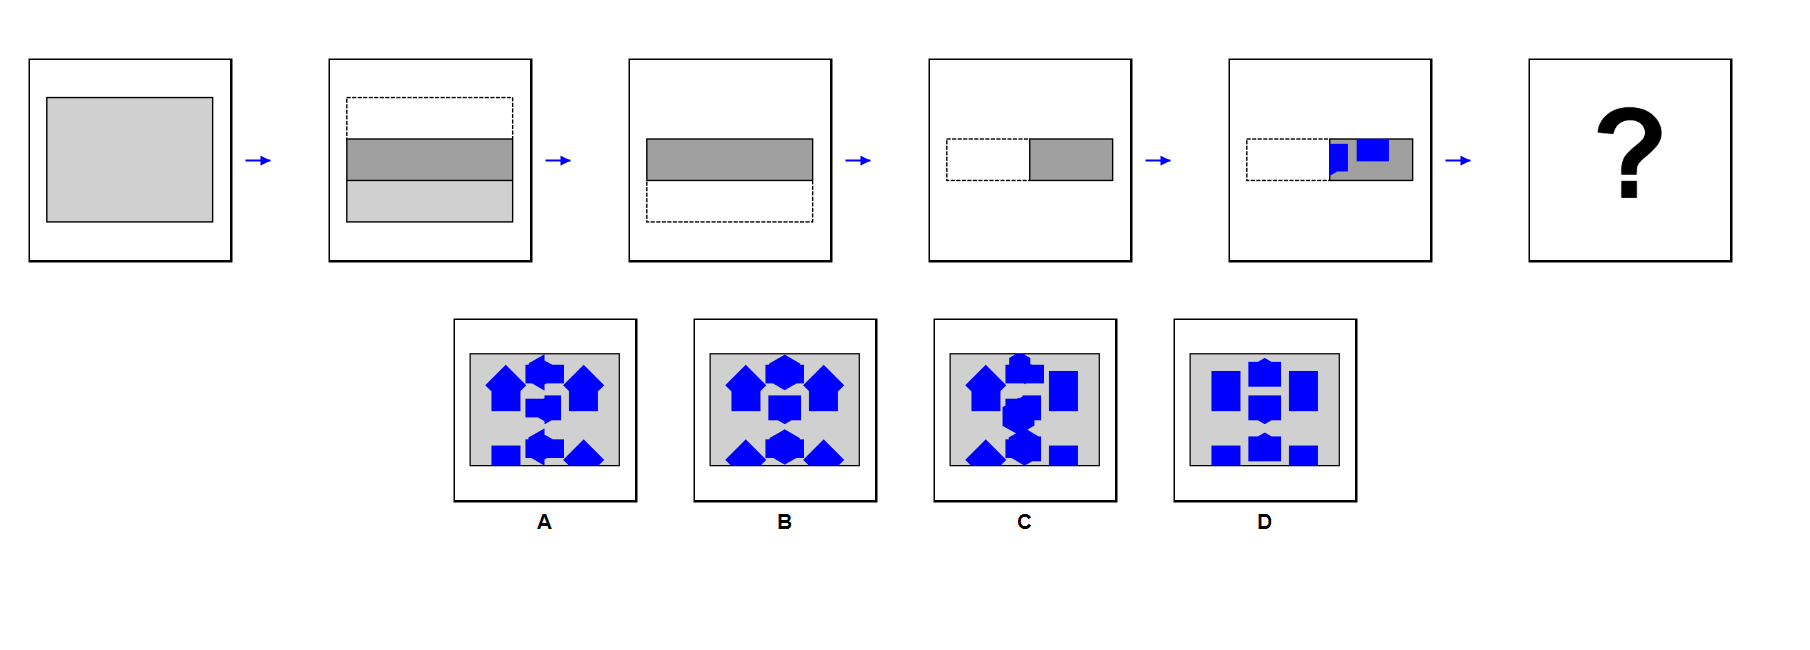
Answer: D